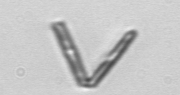
Label: Thalassionema